Question: When comparing two files, for example during a commit, Eclipse shows the original version on the right and modified on the left:

However, I would prefer to see the original version on the left and modified on the right. Is it possible?
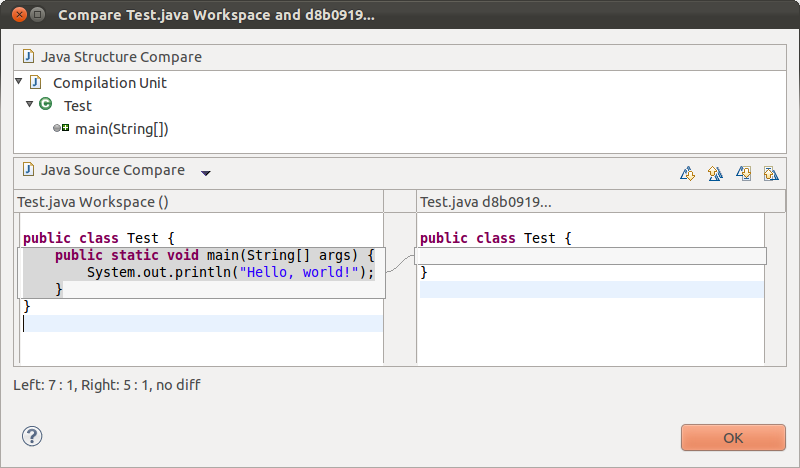
Answer: Eclipse Neon.2 (4.6.2) has a button to swap the views:
<URL>